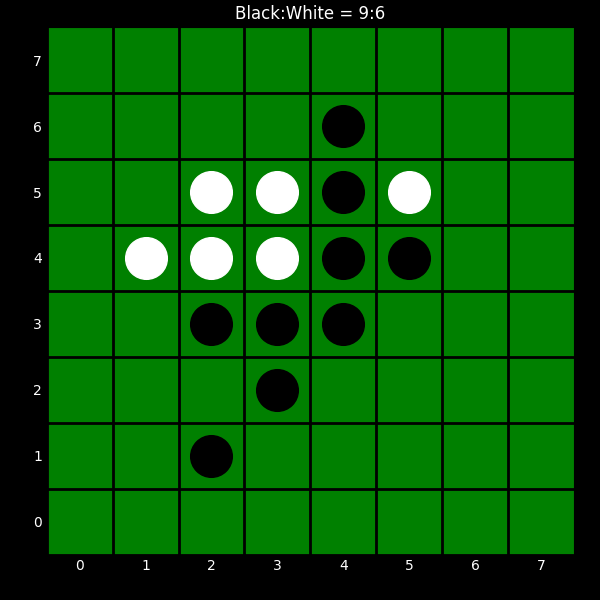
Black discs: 9
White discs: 6